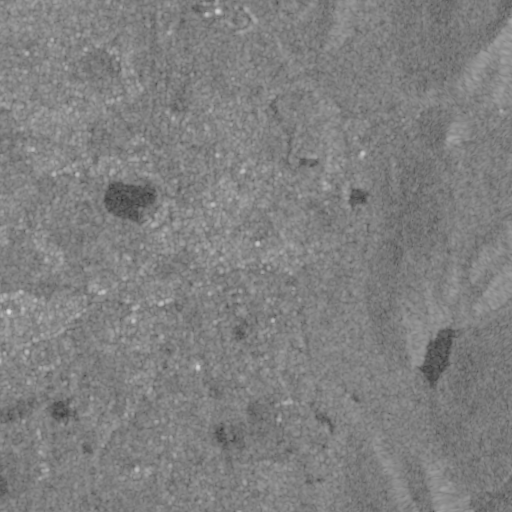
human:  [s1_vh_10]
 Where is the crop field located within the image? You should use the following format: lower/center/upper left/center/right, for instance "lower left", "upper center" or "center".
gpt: The crop field is located in the center left of the image.
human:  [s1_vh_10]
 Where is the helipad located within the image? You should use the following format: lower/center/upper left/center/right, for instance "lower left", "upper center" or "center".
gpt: The helipad is located in the lower left of the image.
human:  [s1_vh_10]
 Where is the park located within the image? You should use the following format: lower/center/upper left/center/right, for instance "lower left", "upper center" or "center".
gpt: The park is located in the lower left of the image.
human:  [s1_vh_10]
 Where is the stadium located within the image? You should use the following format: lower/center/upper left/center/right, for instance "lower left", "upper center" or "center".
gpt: The stadium is located in the lower center of the image.
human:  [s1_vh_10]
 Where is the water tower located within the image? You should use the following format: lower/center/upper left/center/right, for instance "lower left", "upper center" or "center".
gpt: The water tower is located in the center of the image.
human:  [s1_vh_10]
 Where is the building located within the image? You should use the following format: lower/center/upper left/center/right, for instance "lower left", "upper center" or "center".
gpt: There is no building in the image.

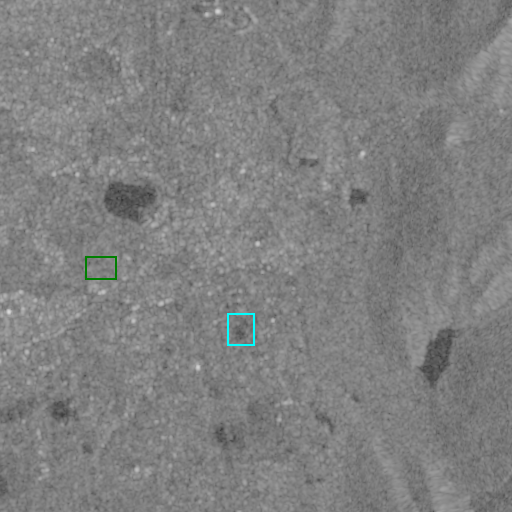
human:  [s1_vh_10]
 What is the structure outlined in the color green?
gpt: The structure outlined in green is a crop field.
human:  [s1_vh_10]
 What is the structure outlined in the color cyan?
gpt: The structure outlined in cyan is a stadium.
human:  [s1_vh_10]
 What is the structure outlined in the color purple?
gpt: There is no purple outline.